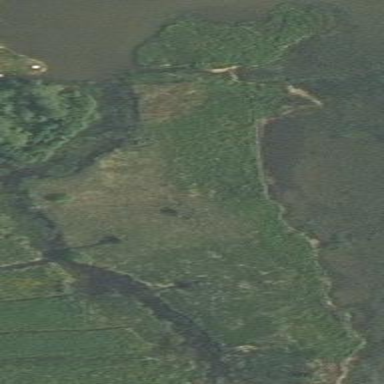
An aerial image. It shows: Bog wetland area.